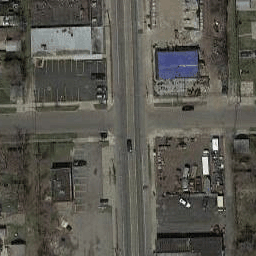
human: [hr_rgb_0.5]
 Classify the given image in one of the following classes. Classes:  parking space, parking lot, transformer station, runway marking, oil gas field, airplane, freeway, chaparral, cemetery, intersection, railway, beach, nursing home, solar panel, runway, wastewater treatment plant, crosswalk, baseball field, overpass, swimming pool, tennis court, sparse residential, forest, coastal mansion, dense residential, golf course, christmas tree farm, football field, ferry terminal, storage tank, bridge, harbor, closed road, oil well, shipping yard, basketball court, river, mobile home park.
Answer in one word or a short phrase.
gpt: intersection